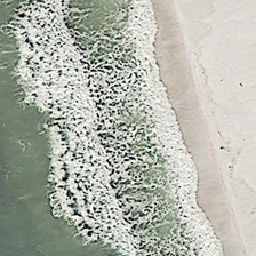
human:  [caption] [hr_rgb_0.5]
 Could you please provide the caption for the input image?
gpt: Two parallel waves rushed onto the beach.

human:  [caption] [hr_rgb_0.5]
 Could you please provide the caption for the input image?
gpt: Two parallel waves rushed to the beach.

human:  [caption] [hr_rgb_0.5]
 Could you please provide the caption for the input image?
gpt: Two layers of messy waves beat against the pale yellow beach.

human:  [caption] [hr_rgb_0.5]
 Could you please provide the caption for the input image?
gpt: Two layers of chaotic waves beat against the light yellow beach.

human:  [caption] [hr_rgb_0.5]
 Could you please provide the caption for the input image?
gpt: two lines of waves in green ocean is near yellow beach .